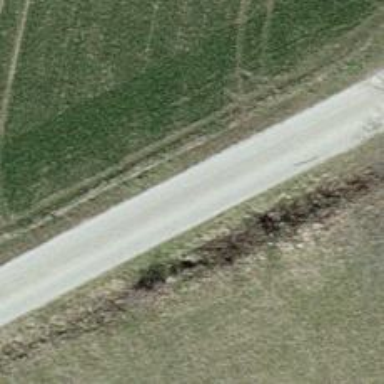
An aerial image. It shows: Unclassified road with smooth asphalt surface. The road has high-quality grade 1 tracktype.